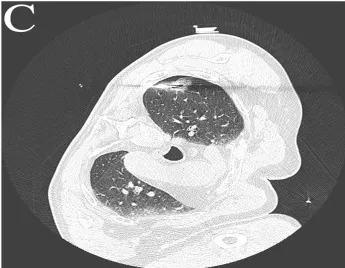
Representative Images in Laser Ablation Process. (A-C) Representative images of fiber optic positioning within tumor tissue during the ablation process.
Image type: radiology (ct)